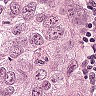
Metastatic tissue present: yes